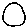
Label: circle